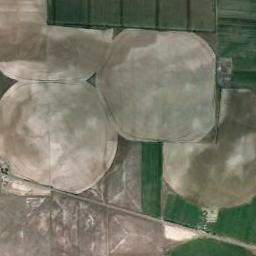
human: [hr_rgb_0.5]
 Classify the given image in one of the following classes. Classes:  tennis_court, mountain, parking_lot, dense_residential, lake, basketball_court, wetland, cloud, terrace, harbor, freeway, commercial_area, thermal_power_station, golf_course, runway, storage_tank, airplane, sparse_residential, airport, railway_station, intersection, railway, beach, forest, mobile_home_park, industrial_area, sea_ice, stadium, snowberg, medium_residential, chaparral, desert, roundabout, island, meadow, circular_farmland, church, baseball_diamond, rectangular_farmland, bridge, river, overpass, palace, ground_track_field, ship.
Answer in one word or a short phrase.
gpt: circular_farmland